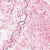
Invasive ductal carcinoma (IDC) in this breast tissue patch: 0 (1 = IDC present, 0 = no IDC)